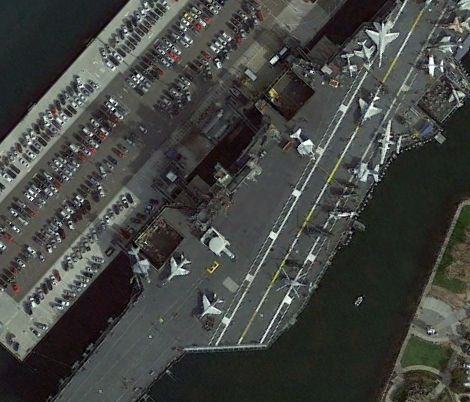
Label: aircraft_carrier